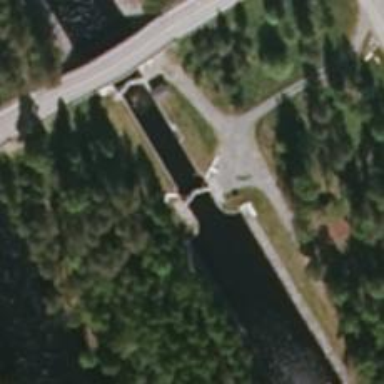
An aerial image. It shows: Lock gate along waterway.